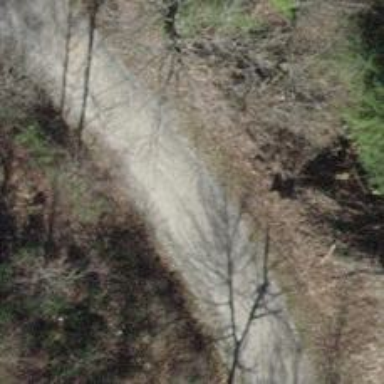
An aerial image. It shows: Gravel track with grade 2 quality.